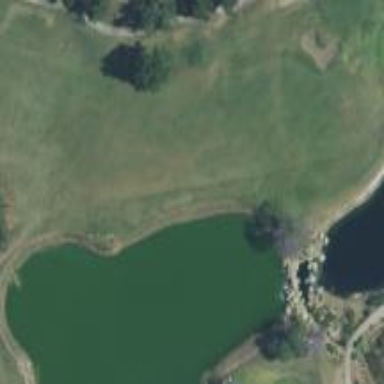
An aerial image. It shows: Grassy area designated as golf fairway.